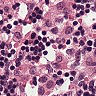
Metastatic tissue present: no